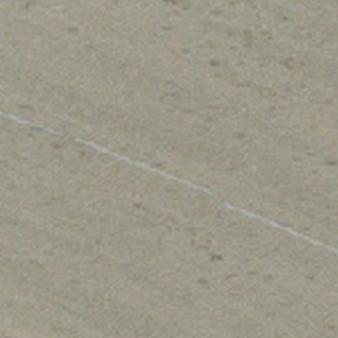
Label: other